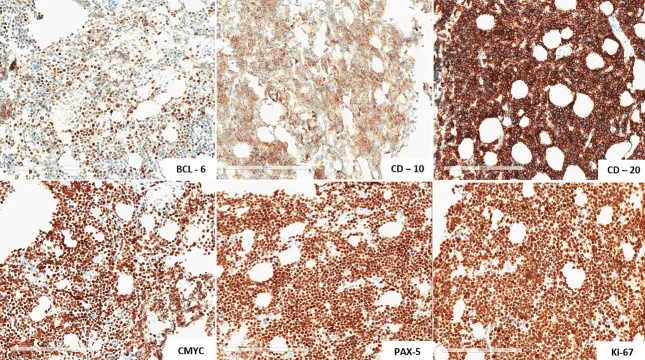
Immunohistochemical profile, revealed positivity for BCL-6, CD-10, CD-20, C-MYC, PAX-5 and strong positivity for Ki-67.
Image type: pathology (immunostaining)